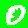
Digit: 0